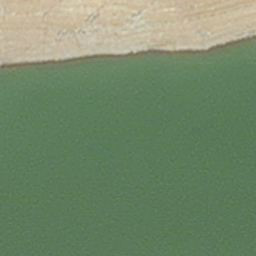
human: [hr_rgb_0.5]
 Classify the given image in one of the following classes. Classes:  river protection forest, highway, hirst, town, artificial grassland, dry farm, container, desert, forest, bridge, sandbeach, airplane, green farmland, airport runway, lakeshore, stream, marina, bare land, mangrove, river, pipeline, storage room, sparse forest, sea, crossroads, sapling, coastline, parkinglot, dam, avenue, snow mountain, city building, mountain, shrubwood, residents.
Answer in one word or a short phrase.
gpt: hirst